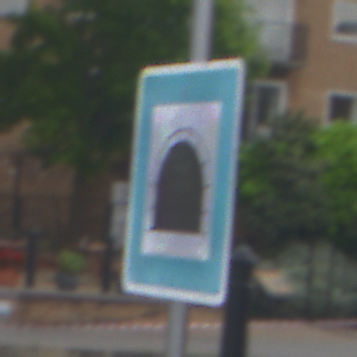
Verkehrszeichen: Tunnel
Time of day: MorningAfternoon
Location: Outdoor (Urban)
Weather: Overcast
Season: NotSpecified
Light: Natural